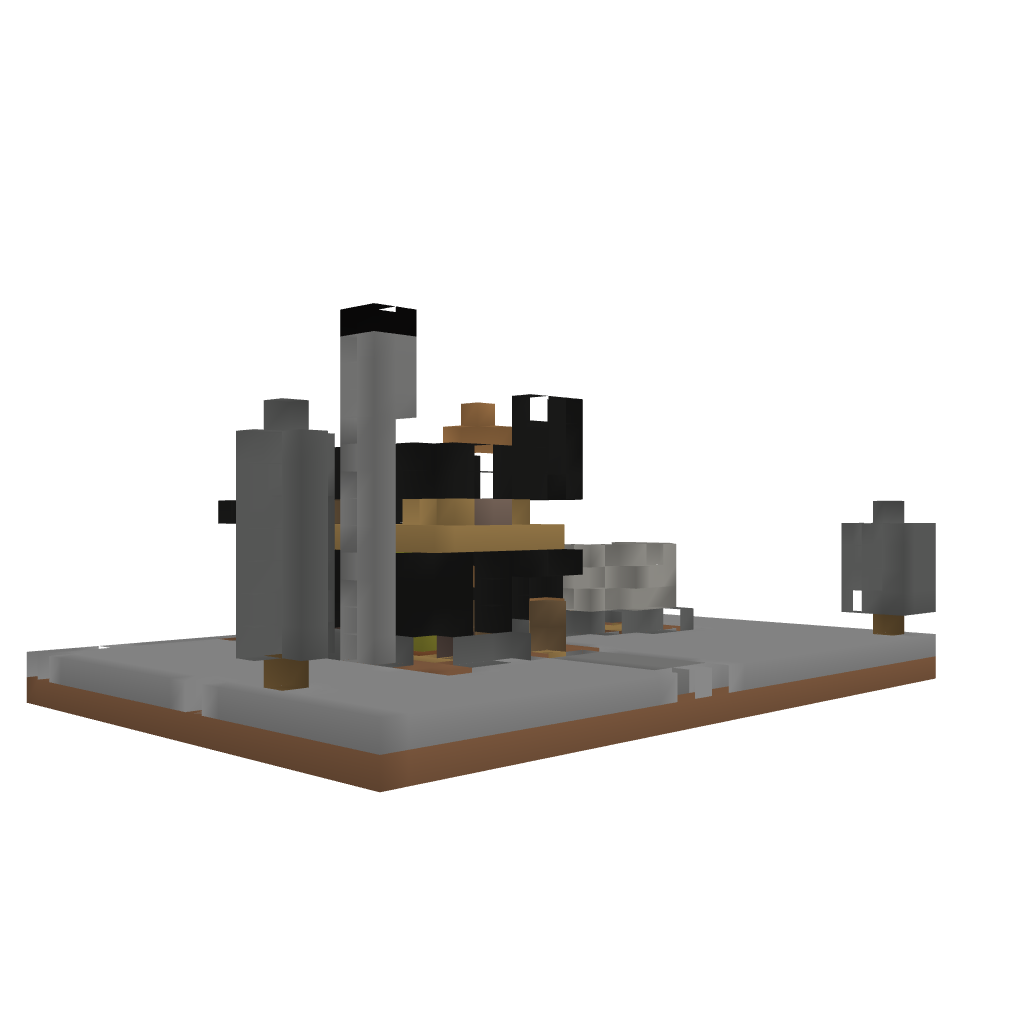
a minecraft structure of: Modern House 3